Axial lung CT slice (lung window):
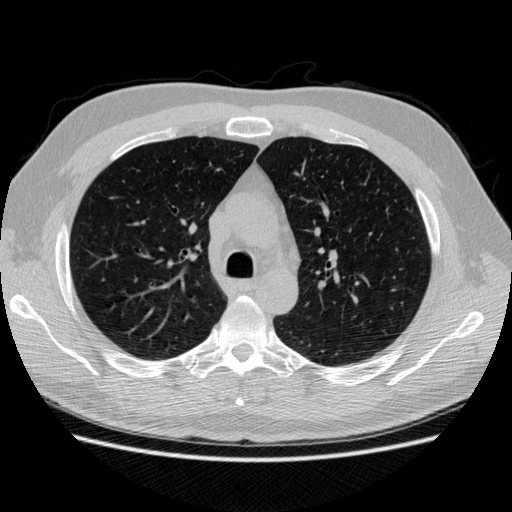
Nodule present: no